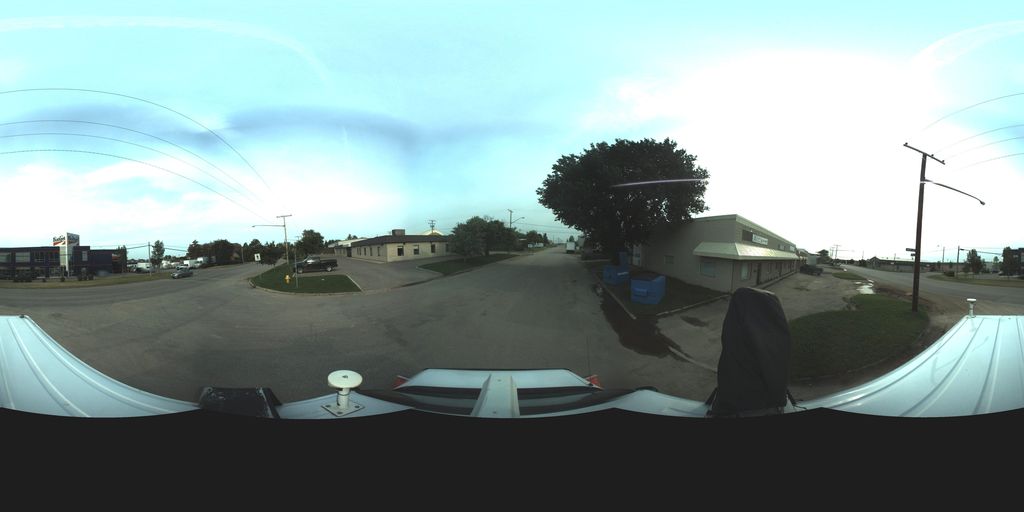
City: saskatoon